Interaction volume radius: 10 \u00c5
Interaction volume height: 30 \u00c5
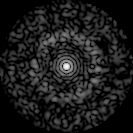
Disorder parameter: 0.8362